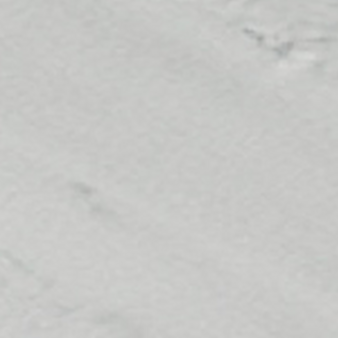
Label: other